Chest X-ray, PA view. Patient: 54 years old, sex F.
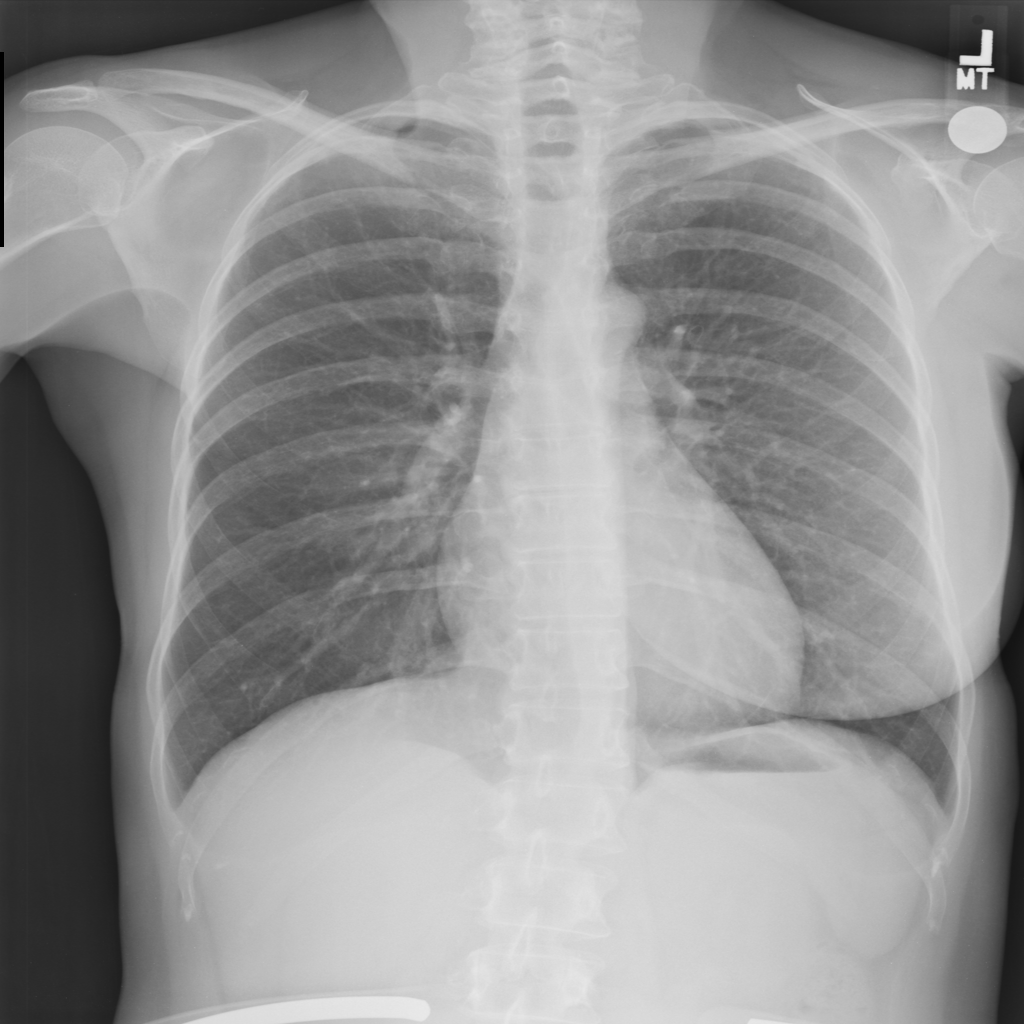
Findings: No Finding